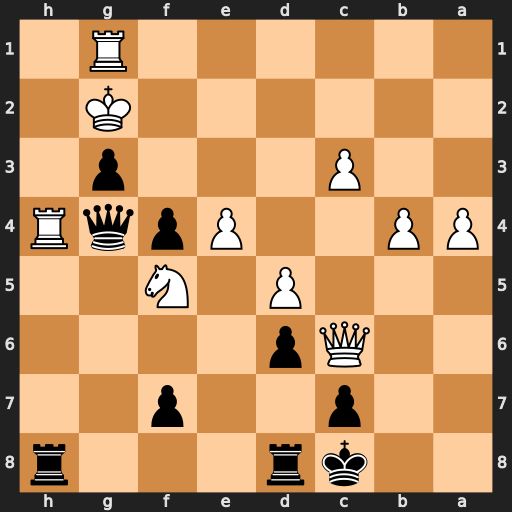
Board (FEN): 2kr3r/2p2p2/2Qp4/3P1N2/PP2PpqR/2P3p1/6K1/6R1
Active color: b
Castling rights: -
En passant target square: -
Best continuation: Qe2+ Kh3 Qh2+ Kg4 Rdg8+